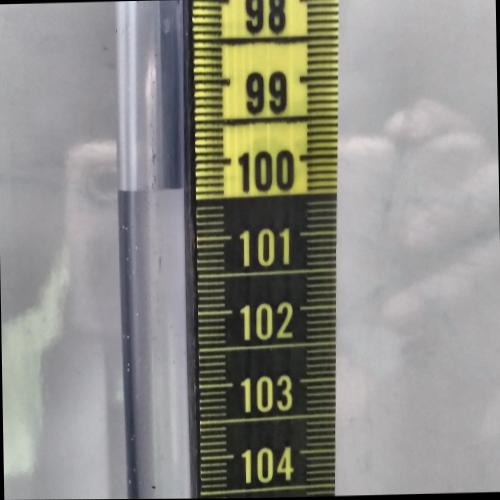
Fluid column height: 100.3 cm